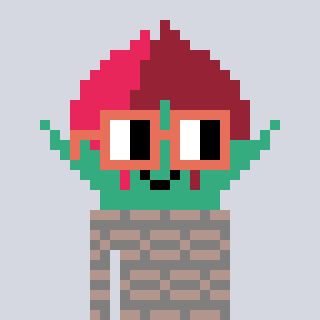
a pixel art character with square orange glasses, a rosebud-shaped head and a bluegrey-colored body on a cool background